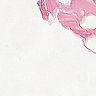
Metastatic tissue present: no